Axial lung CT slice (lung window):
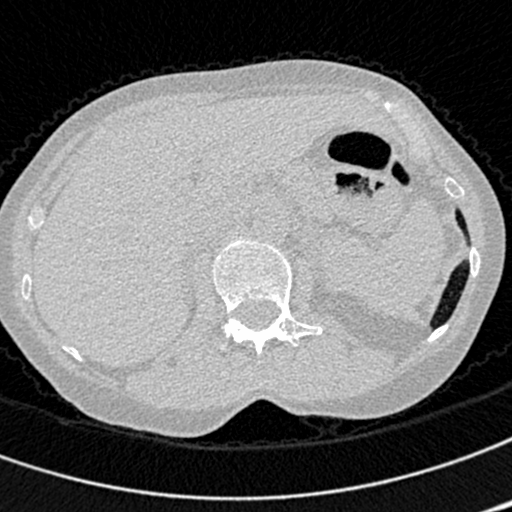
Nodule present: no